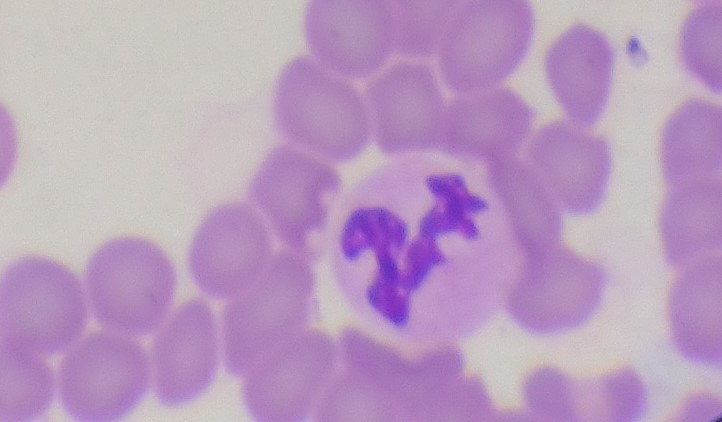
White blood cell type: Neutrophil